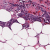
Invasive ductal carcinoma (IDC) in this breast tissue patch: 1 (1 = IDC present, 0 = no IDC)